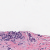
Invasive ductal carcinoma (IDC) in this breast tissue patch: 1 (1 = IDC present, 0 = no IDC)